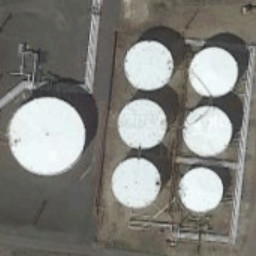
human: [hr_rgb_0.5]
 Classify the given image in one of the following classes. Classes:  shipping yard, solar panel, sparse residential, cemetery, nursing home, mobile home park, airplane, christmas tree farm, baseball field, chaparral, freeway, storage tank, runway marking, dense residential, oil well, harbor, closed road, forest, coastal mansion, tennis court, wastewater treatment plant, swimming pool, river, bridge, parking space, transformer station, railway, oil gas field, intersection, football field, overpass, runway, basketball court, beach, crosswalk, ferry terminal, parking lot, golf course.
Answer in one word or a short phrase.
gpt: storage tank